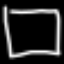
Label: square